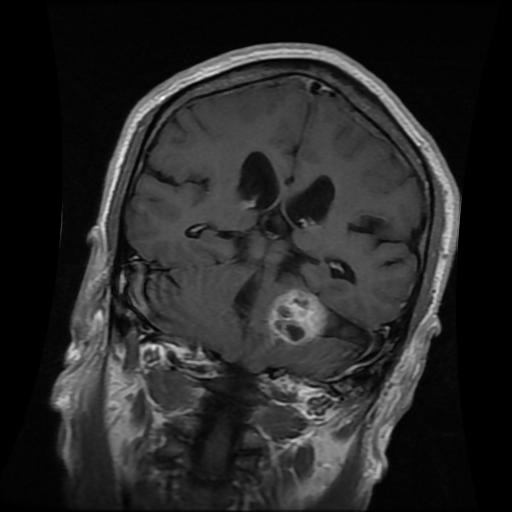
Label: meningioma